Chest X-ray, PA view. Patient: 53 years old, sex F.
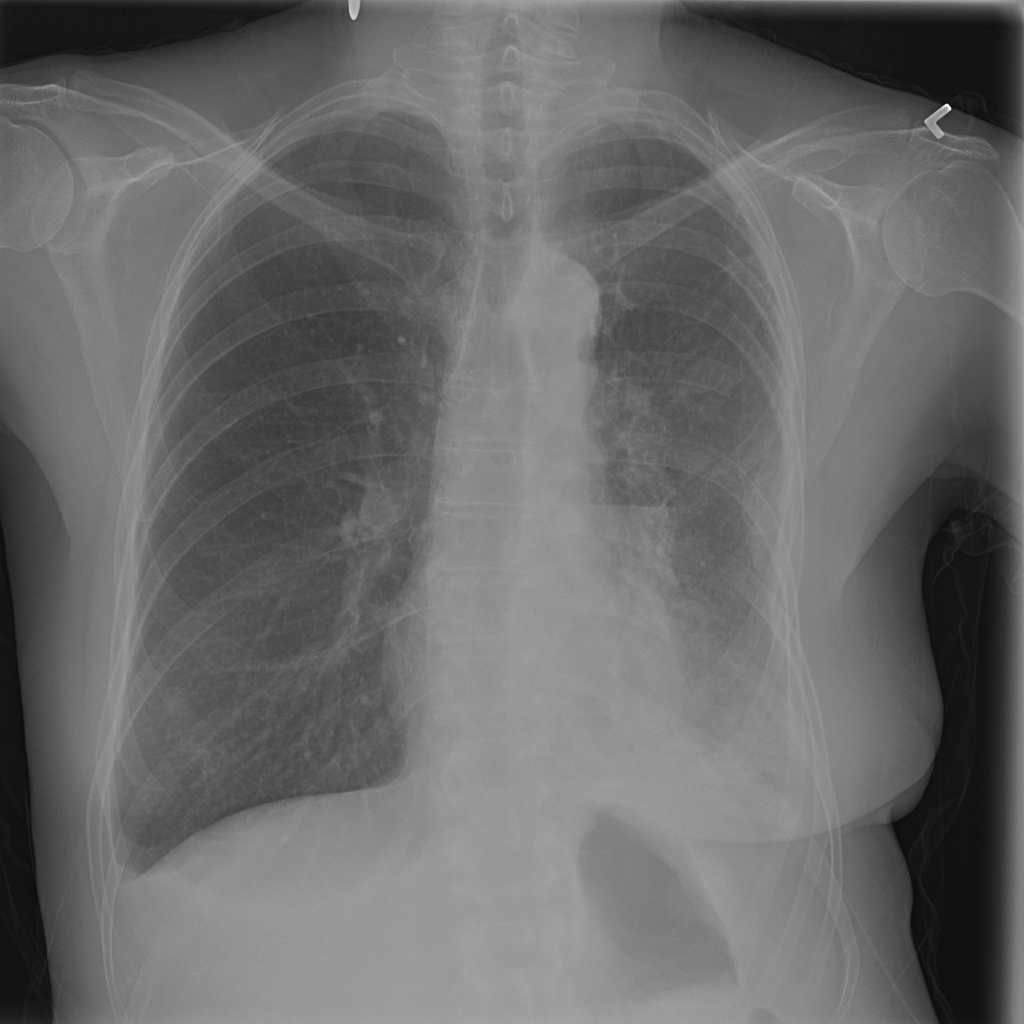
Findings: No Finding